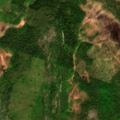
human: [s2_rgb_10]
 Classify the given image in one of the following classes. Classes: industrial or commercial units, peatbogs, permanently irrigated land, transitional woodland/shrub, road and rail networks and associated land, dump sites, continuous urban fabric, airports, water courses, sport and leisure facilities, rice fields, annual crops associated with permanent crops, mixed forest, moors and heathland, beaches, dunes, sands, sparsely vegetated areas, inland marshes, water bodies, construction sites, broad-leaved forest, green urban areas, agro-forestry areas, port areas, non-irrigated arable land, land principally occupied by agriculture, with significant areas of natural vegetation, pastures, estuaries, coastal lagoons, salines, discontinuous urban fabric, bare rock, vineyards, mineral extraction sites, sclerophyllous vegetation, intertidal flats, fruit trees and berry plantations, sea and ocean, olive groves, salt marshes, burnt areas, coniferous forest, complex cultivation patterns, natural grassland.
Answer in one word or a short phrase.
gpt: broad-leaved forest, coniferous forest, mixed forest, transitional woodland/shrub